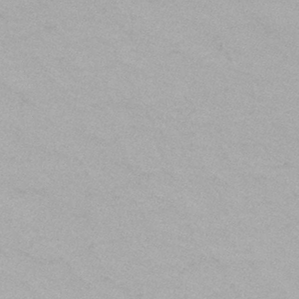
Label: frost